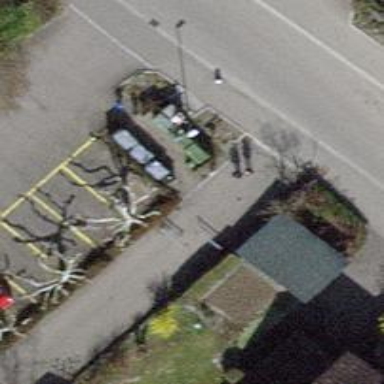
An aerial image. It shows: Cycle barrier.